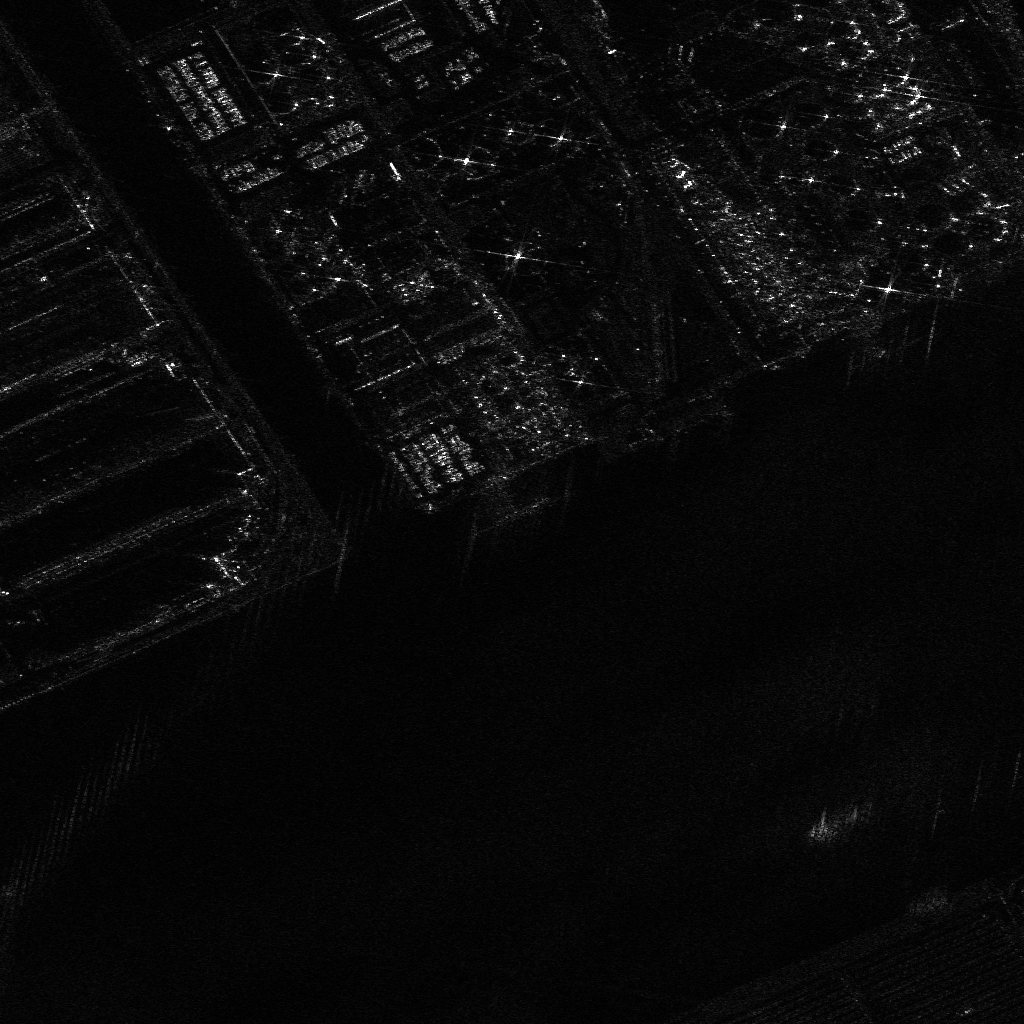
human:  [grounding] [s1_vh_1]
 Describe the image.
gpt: In the satellite image, there is  <ref>1 large container </ref> <box>[[80, 76, 83, 83, 71]]</box> located at bottom right.